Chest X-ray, PA view. Patient: 48 years old, sex M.
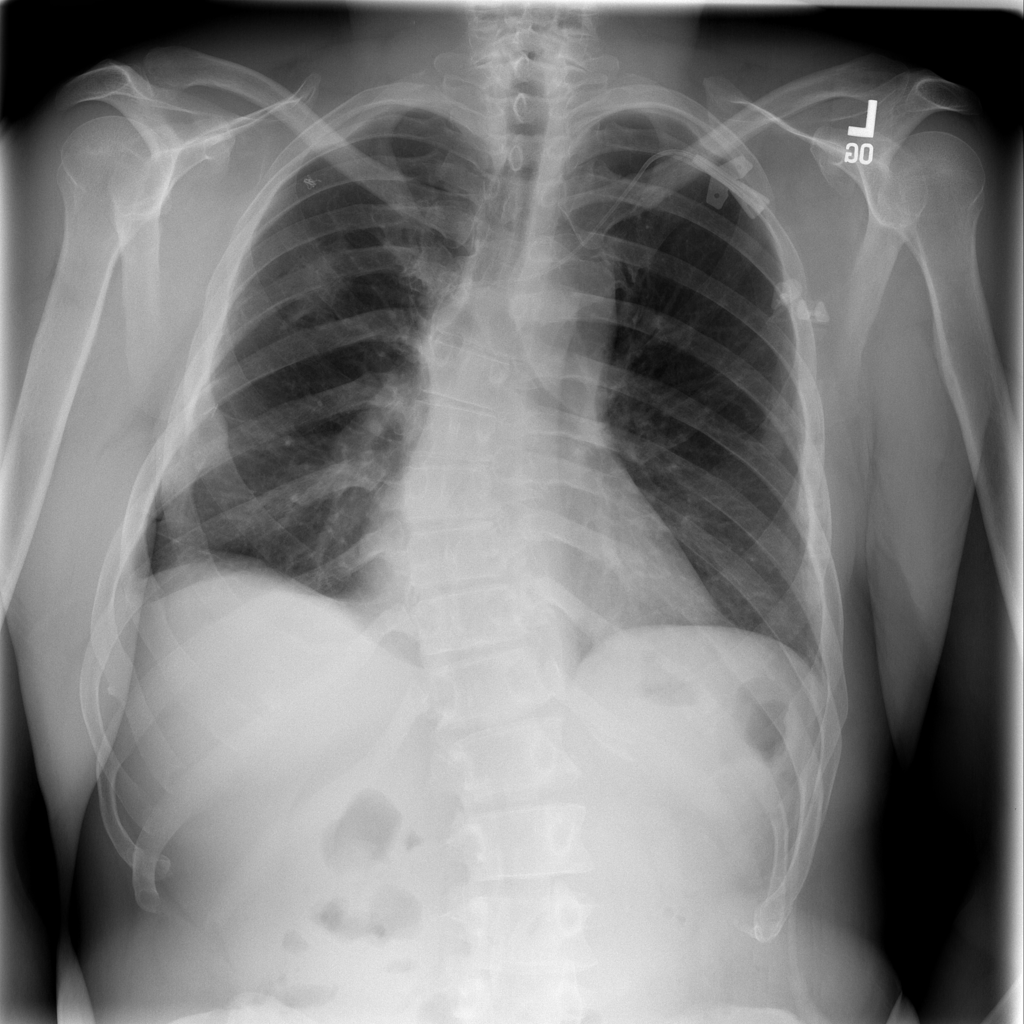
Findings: No Finding